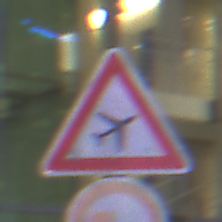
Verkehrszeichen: FlugbetriebLinks
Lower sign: UeberholverbotKraftfahrzeuge
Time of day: Night
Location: Outdoor (Urban)
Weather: PartlyCloudy
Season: NotSpecified
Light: Artificial